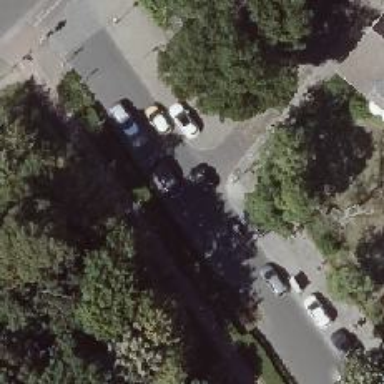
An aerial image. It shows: Residential road with asphalt surface. There is parallel parking on both sides with dedicated lane for parking on the left side.